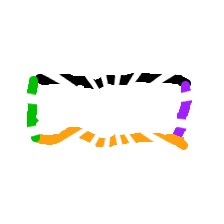
Shape: rectangle